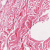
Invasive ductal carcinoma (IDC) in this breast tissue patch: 0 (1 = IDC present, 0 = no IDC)